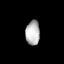
Tissue: lung
Cell type: Endothelial cells
Senescence score: 0.5541
Nuclear area (px): 339
Mean DAPI intensity: 183.233